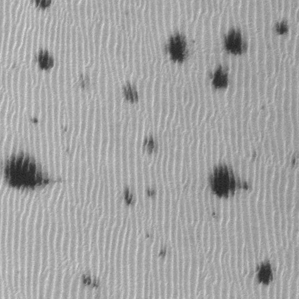
Label: frost